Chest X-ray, PA view. Patient: 61 years old, sex M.
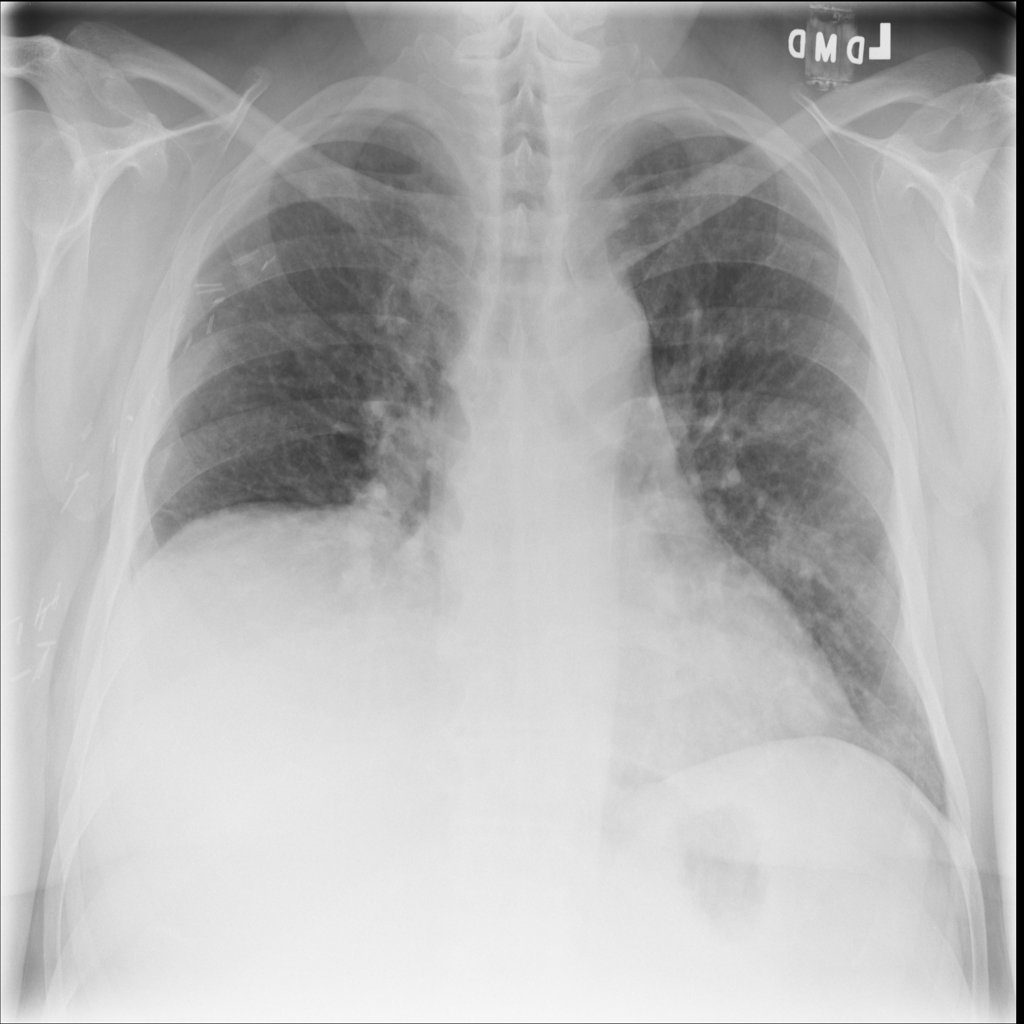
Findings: No Finding